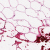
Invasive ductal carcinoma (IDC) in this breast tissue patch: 0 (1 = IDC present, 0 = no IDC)